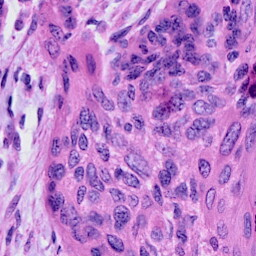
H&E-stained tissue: Cervix